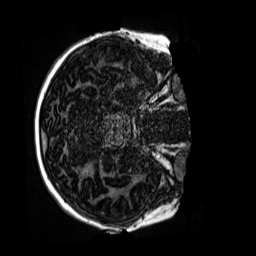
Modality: MP2RAGE
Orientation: axial
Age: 10
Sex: female
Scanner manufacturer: siemens
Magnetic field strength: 3 T
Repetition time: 4 s
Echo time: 0.00299 s